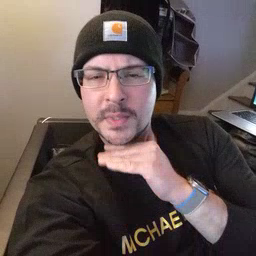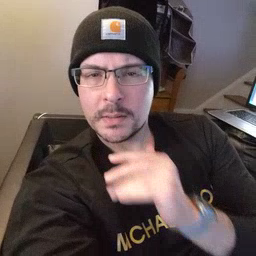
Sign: pig